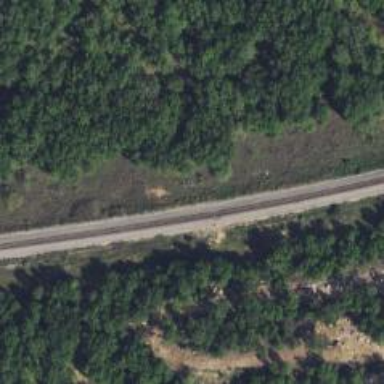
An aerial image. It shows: Railway track.